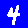
Digit: 4